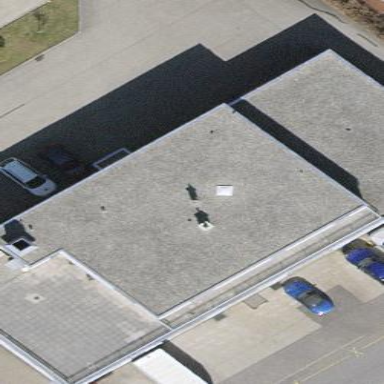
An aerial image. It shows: Commercial building.